Interaction volume radius: 10 \u00c5
Interaction volume height: 25 \u00c5
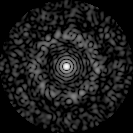
Disorder parameter: 0.8481